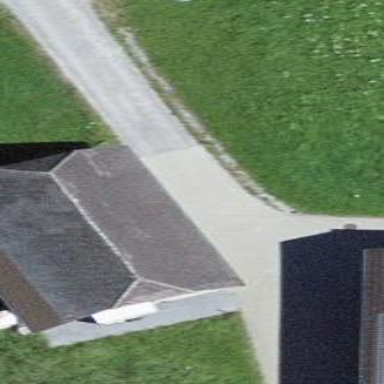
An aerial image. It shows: Barn.